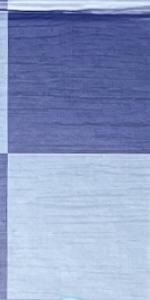
Label: Empty